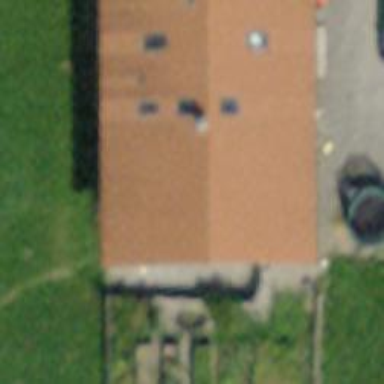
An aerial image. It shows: Farm building.